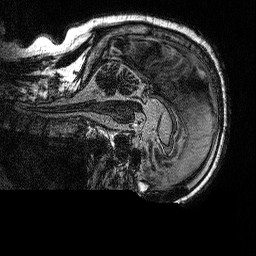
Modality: MP2RAGE
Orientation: sagittal
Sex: male
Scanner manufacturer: siemens
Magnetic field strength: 3 T
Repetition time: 5 s
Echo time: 0.00292 s